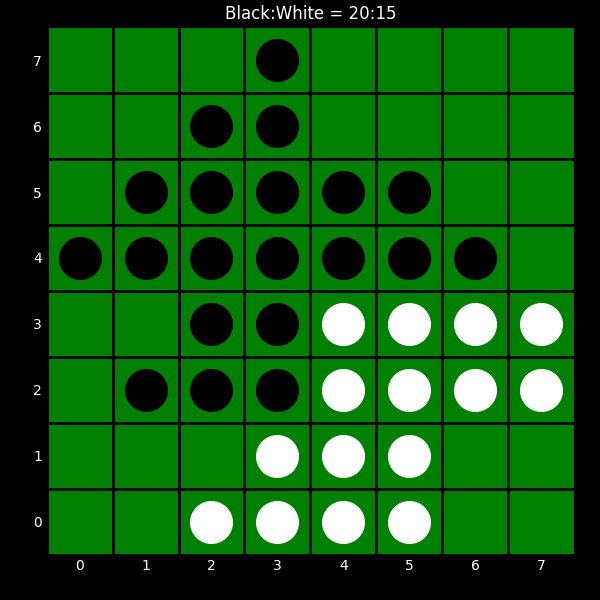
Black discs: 20
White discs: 15